Question: '''
Ages = [19,20,21,22,23,24,25,26,27]
python = [23000,30000,40000,50000,60000,70000,80000,90000,100000]
Java = [15000,20000,25000,35000,40000,50000,90000,100000,300000]
pl.plot(Ages,python,label="Python developer")
pl.plot(Ages,Java,label="Java developer")
pl.fill_between(Ages,python,Java,where= (python > Java), alpha=0.5, color="blue" , label="greater than")
pl.fill_between(Ages,python,Java,where= (python < Java), alpha=0.5, color="red" , label="less than")
pl.title("Fill area on line plots")
pl.legend(loc="upper left")
pl.show()
'''
I am getting deprecation warning & also i didnt get the red margin when python value less than Java value.. Below i have mentioned error & screenshot of output...
Error:
'''
matplot.py:143: MatplotlibDeprecationWarning: The parameter where must have the same size as x in fill_between(). This will become an error in future versions of Matplotlib.
pl.fill_between(Ages,python,Java,where= (python > Java), alpha=0.5, color="blue" , label="greater than")
matplot.py:144: MatplotlibDeprecationWarning: The parameter where must have the same size as x in fill_between(). This will become an error in future versions of Matplotlib.
pl.fill_between(Ages,python,Java,where= (python < Java), alpha=0.5, color="red" , label="less than")
'''
Output:

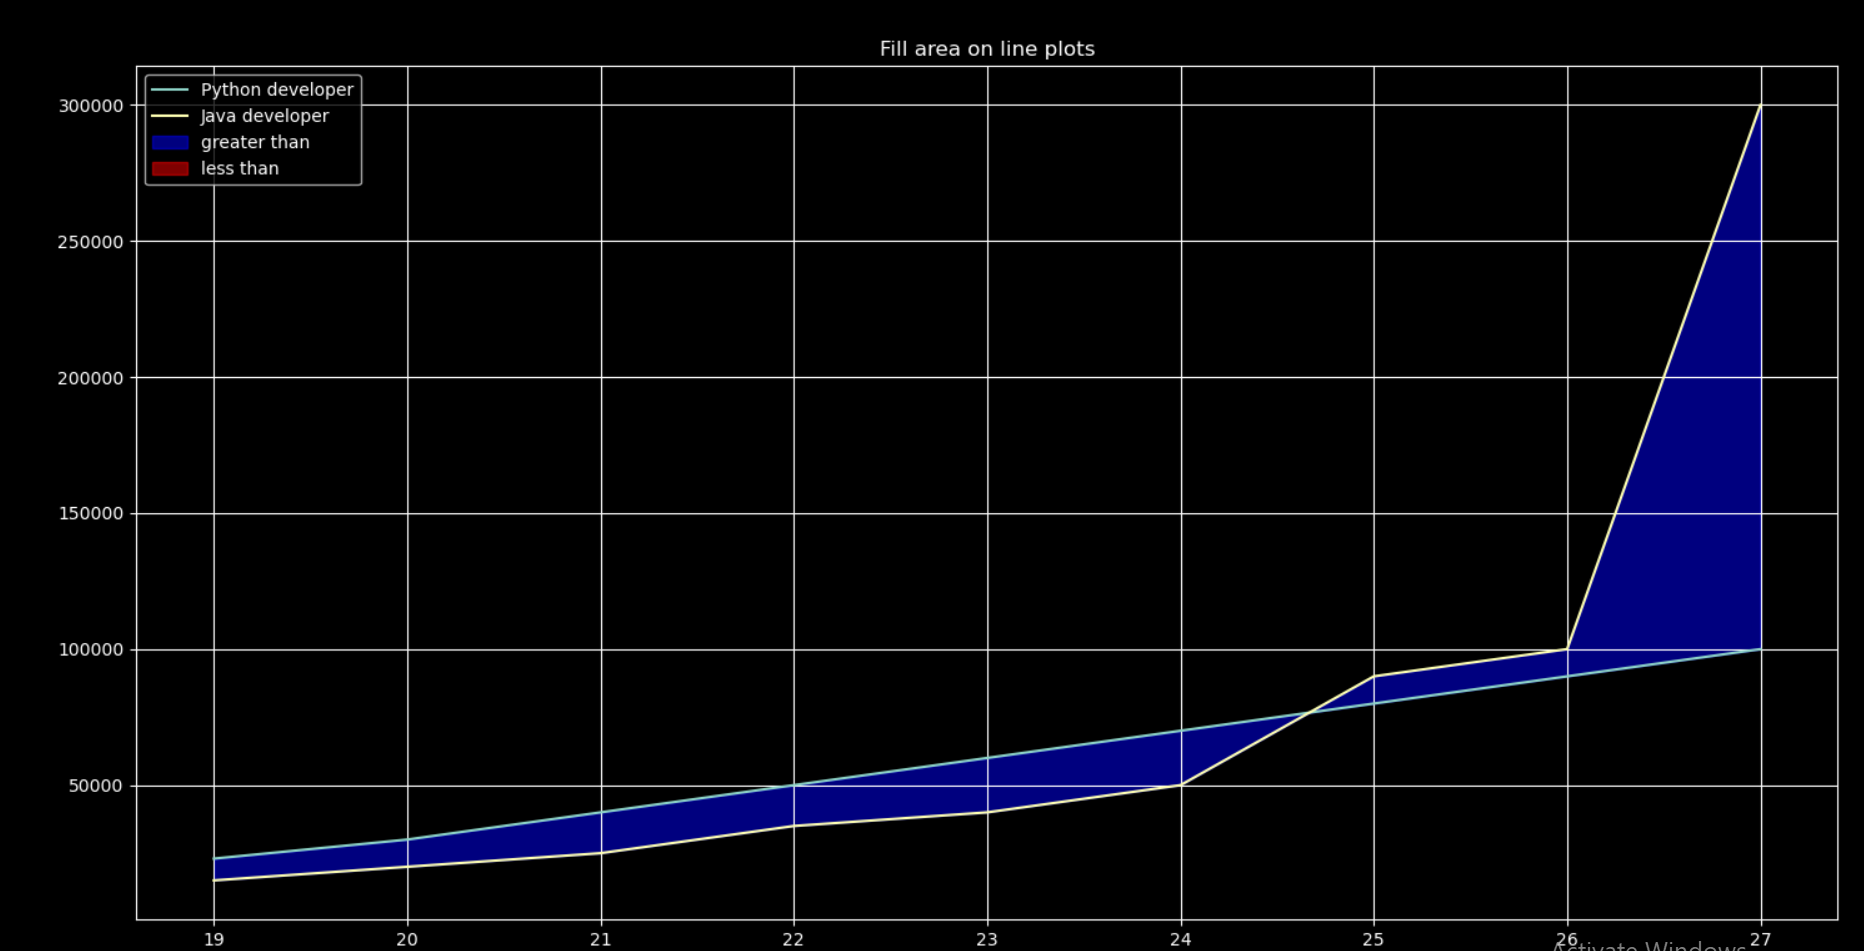
Answer: This deprecation warning is mainly to pinpoint that the 'where' parameter doesn't have the same number of arguments as the other arrays. Usually it hints at unwanted behavior. Before, such error was ignored.
The 'where' parameter is expected to have one 'True/False' value for each point on the plot.
In this case, the expression 'python < Java' has just one single value, as both are regular Python lists. To obtain a list of individual boolean values, you either need to create that list more manually '<URL> take care of creating the array of boolean values.
Note that you need an extra parameter, 'interpolate=True' to handle the line segments where the value for one point is 'True' while the value for the other is 'False'.
Here is the code with the lists changed to numpy arrays ('python > Java' then also returns an array) and 'interpolate=True' set.
'''
import matplotlib.pyplot as plt
import numpy as np
Ages = np.array([19, 20, 21, 22, 23, 24, 25, 26, 27])
python = np.array([23000, 30000, 40000, 50000, 60000, 70000, 80000, 90000, 100000])
Java = np.array([15000, 20000, 25000, 35000, 40000, 50000, 90000, 100000, 300000])
plt.plot(Ages, python, label="Python developer")
plt.plot(Ages, Java, label="Java developer")
plt.fill_between(Ages, python, Java, where=(python > Java), interpolate=True,
alpha=0.5, color="blue", label="greater than")
plt.fill_between(Ages, python, Java, where=(python < Java), interpolate=True,
alpha=0.5, color="red", label="less than")
plt.title("Fill area on line plots")
plt.legend(loc="upper left")
plt.show()
'''
<URL>